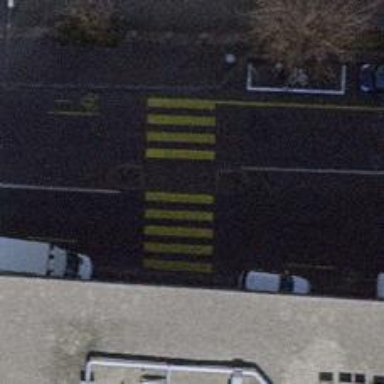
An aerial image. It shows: Marked crossing with pedestrian island.